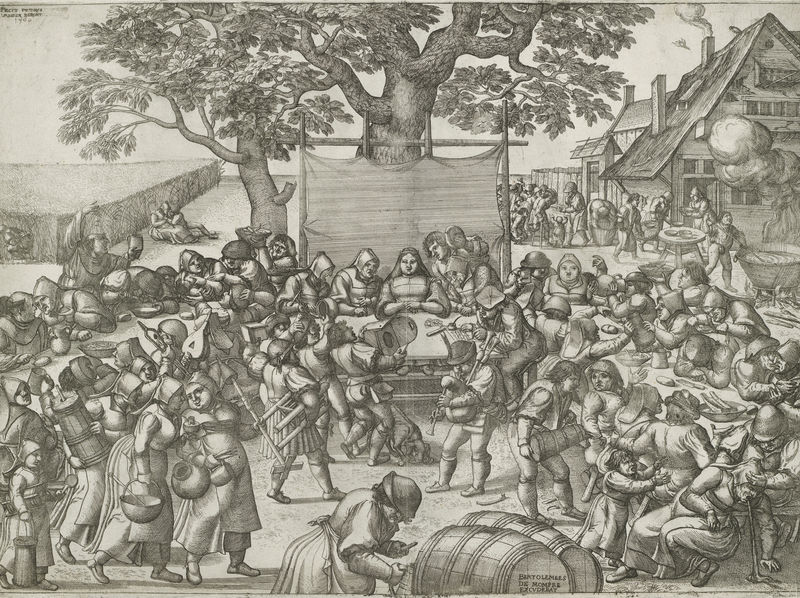
Titel: Boerenbruiloft
Künstler: Pieter van der (I) Borcht
Standort: Amsterdam
Institution: Rijksmuseum
Schlagwörter: baum, frauen, menschen, sitzen, fenster, frau, skizze, stuhl, tür, zeichnung, haus, fest, menge, feier, gelage, trinken, schüssel, herr, feld, qualm, rauch, land, musik, tanzen, kinder, holzschnitt, dorf, schornsteine, treiben, essen, wein, druck, radierung, volk, fass, mahl, mittelalter, hochzeit, fässer, kochen, dudelsack, sünde, gefäße, pilgern, gemeinschaft, schenken, blasebalg, herrin, dorf#, galage, volkfest